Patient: sex M, age 31
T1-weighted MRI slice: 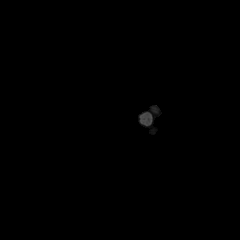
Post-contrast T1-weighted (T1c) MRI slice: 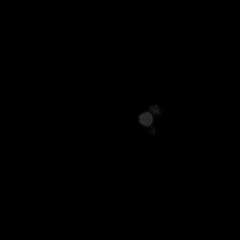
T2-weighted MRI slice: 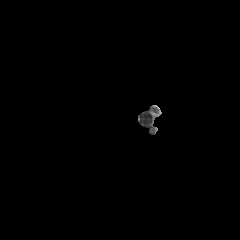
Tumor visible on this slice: no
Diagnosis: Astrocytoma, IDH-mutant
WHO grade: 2